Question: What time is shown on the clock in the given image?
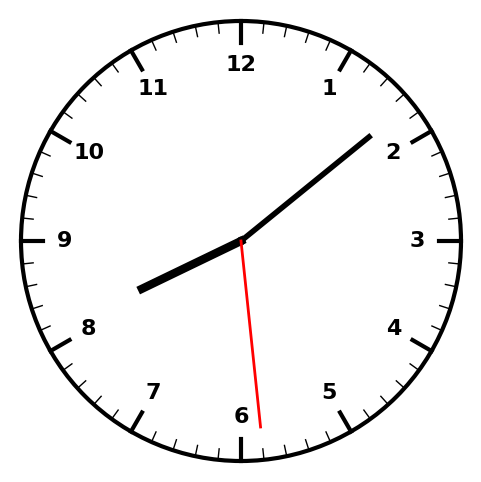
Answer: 08:08:29